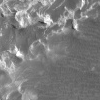
Atmospheric dust classification: not_dusty